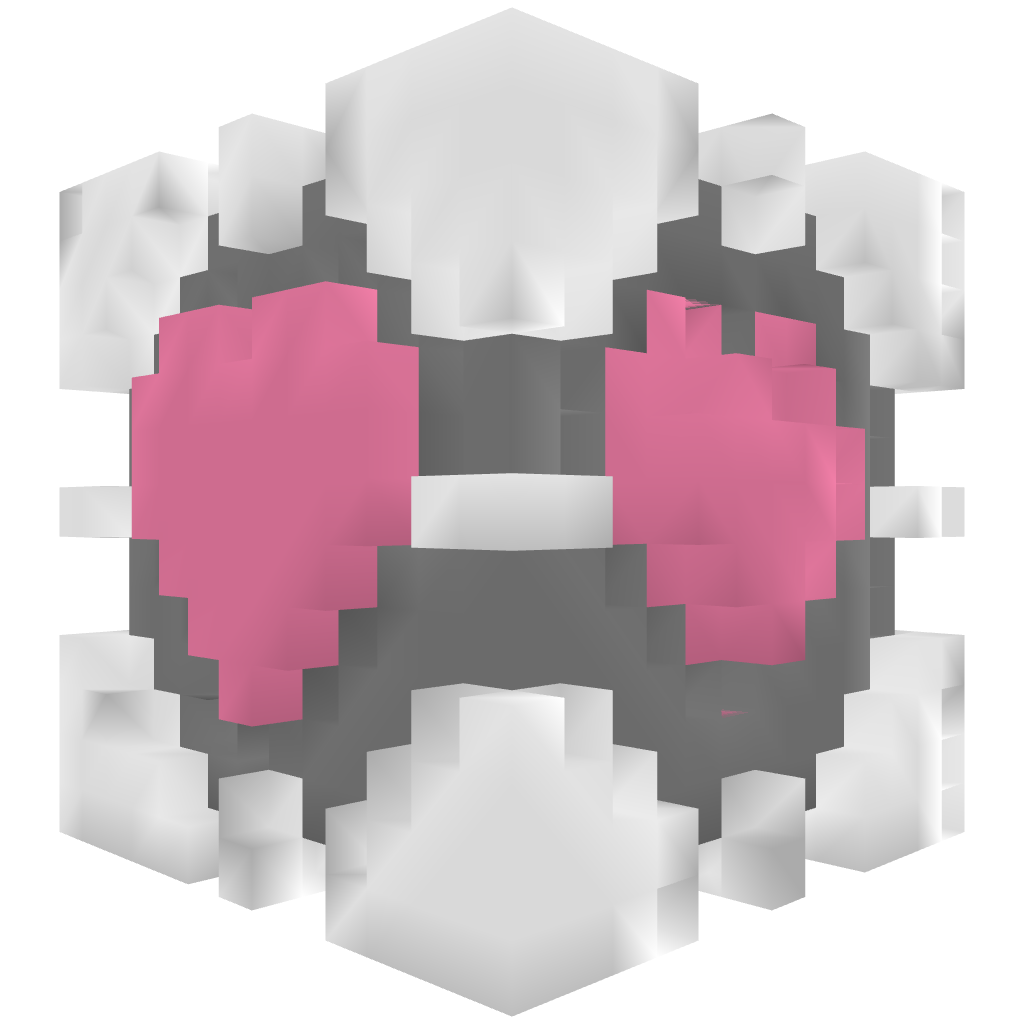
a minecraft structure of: Companion cube house